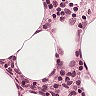
Metastatic tissue present: no